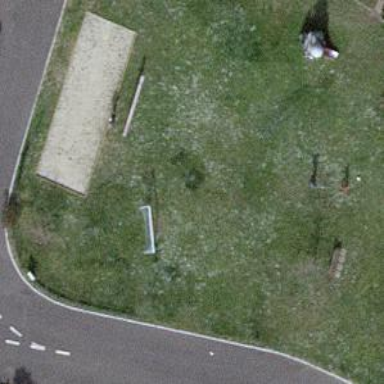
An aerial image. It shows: Picnic table located in leisure land area.